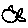
Label: fish